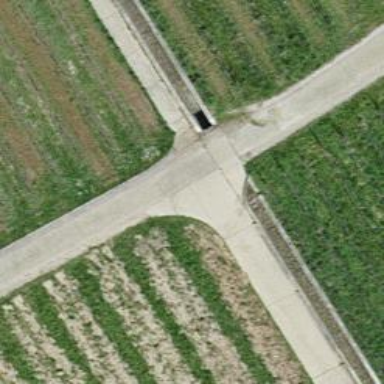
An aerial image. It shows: Concrete track with grade1 quality.